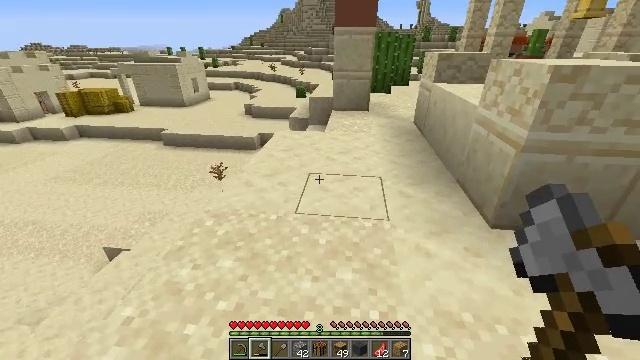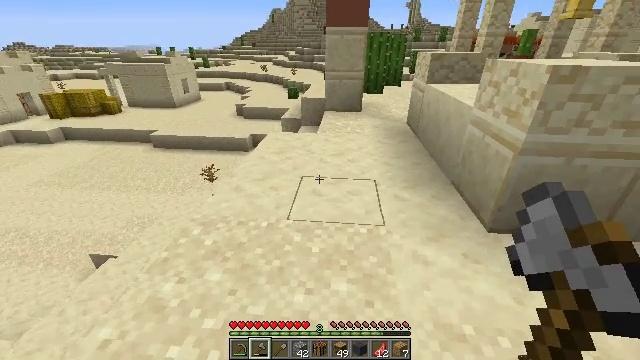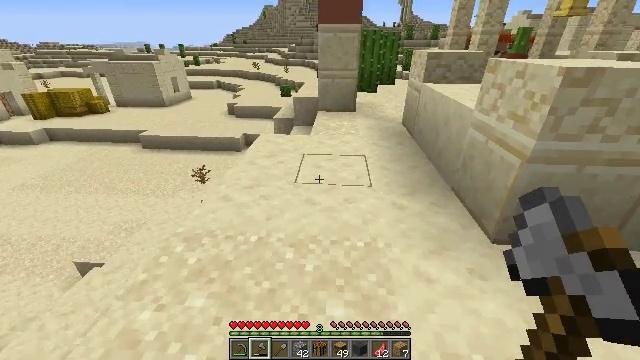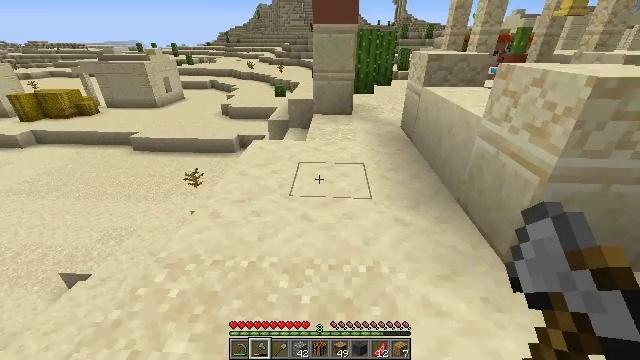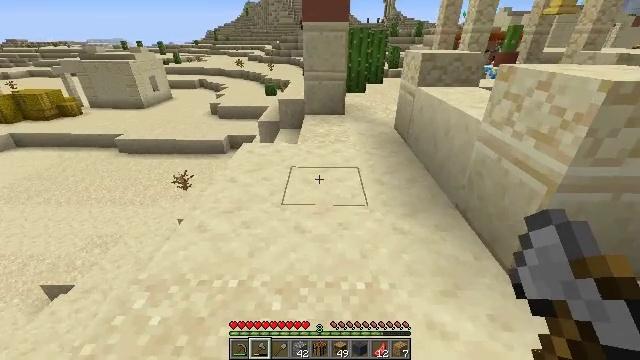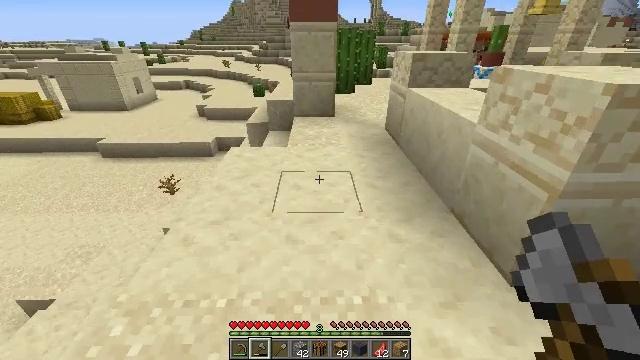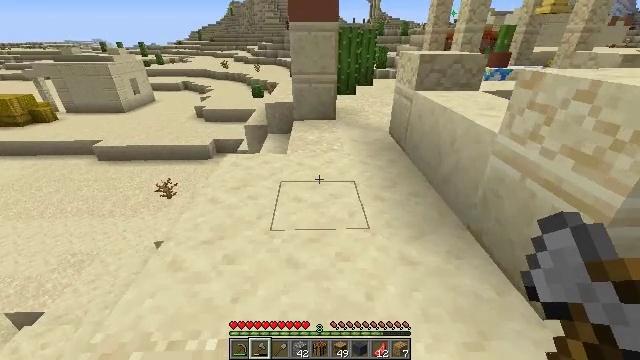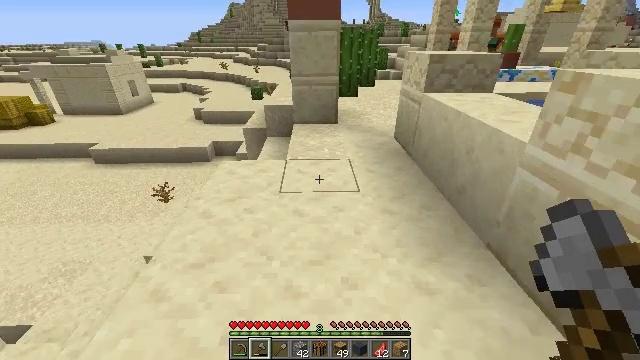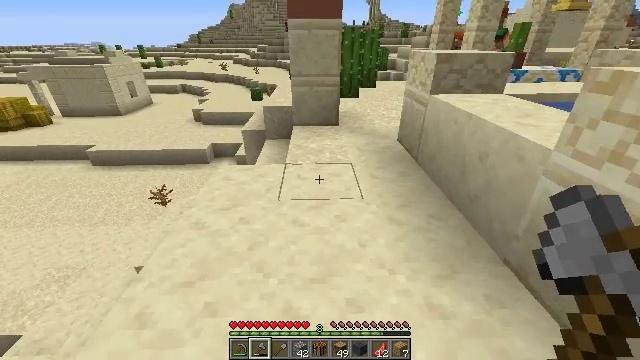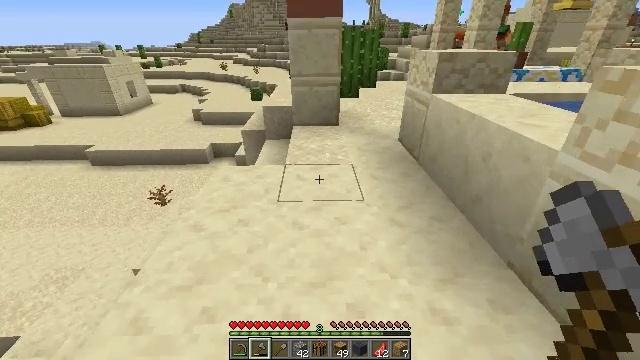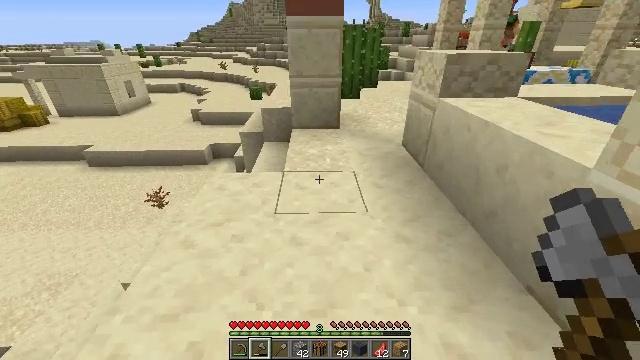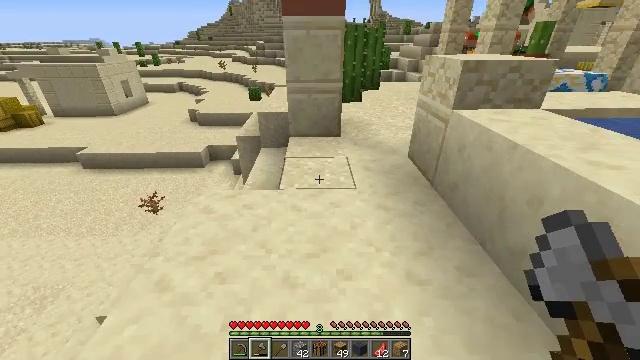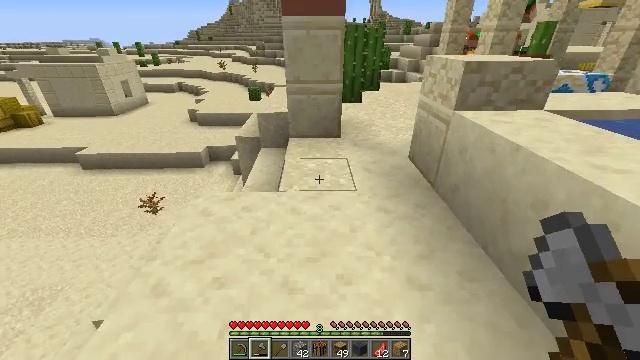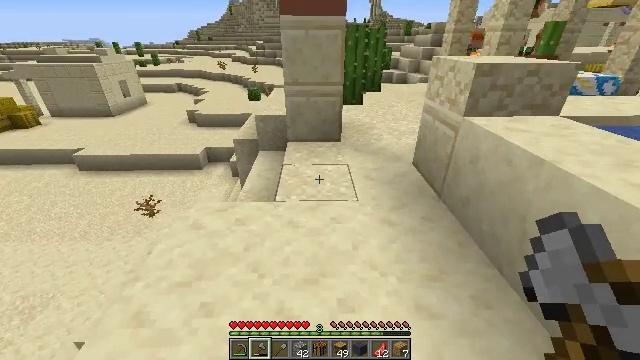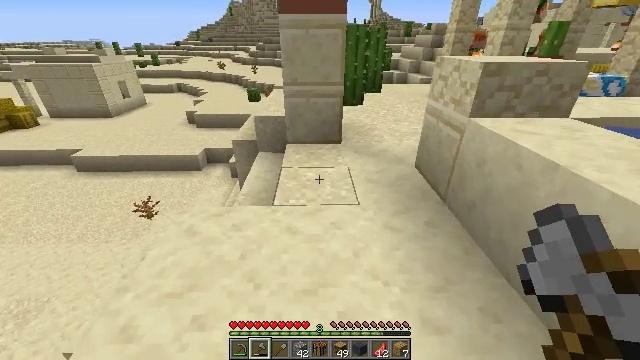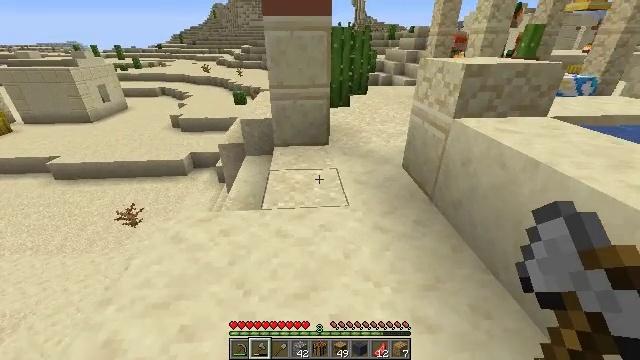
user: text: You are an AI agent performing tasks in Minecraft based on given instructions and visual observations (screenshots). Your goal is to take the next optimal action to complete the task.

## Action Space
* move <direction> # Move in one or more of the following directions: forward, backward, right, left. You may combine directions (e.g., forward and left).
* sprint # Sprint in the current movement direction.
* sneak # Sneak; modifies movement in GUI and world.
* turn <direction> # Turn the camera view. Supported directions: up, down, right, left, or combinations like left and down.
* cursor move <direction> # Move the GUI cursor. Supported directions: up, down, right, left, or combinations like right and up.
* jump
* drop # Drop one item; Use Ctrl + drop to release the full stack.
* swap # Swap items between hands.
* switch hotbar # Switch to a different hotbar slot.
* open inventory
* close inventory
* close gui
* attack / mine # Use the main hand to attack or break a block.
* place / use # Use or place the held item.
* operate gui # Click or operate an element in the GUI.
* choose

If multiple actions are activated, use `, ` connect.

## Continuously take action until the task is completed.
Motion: motion action
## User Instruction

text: Hunt a rabbit.
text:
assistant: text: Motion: move forward, turn right
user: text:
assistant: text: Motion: move forward, turn right
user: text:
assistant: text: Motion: move forward, turn right
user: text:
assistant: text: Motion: move forward, turn right
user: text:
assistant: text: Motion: move forward, turn right
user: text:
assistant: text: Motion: move forward
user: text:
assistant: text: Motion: move forward
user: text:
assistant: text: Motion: move forward
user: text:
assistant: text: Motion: move forward
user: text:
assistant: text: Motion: move forward
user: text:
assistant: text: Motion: move forward
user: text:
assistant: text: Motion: move forward
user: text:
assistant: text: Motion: no_op
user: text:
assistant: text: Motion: no_op
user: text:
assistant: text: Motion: turn right
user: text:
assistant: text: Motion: turn right
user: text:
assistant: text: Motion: turn right
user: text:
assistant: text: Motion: turn right
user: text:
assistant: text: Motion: turn right
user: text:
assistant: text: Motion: turn right
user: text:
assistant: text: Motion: turn right
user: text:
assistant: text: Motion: no_op
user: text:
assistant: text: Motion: no_op
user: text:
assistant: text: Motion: no_op
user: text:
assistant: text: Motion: no_op
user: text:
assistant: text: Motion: no_op
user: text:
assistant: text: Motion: no_op
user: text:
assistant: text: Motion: move right
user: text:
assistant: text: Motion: move right, turn right
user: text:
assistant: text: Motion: move right, turn right and up